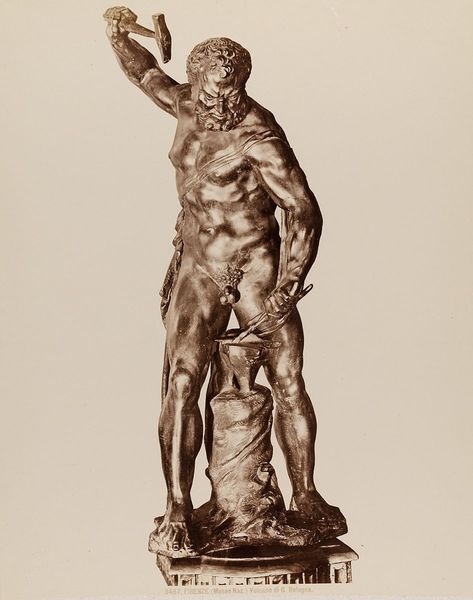
Titel: Firenze - Museo Nazionale: Vulcano di G. Bologna
Künstler: Giacomo Brogi
Standort: Hamburg
Institution: Museum für Kunst und Gewerbe Hamburg
Schlagwörter: akt, mann, skulptur, plastik, foto, fotografie, photographie, vulkan, photo, albumin, bildhauerkunst, lichtbild, aktdarstellung, dokumentarfotografie, sachfotografie, bildwerke, vulcanus, angewandte und bildende kunst, hessische systematik, männliche, schwarzweißpositivverfahren, silbersalzverfahren, schwarzweißfotografie, berichtende, objektstudien, sachphotographie, albuminpapier, götter